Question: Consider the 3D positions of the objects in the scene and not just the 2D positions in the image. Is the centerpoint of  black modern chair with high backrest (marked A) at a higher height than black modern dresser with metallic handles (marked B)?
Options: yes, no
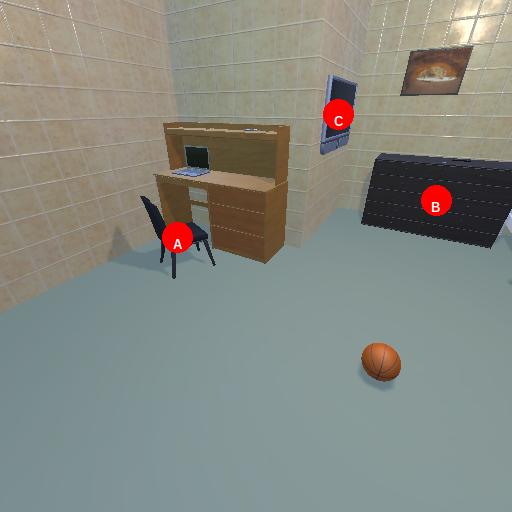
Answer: yes